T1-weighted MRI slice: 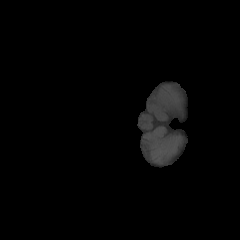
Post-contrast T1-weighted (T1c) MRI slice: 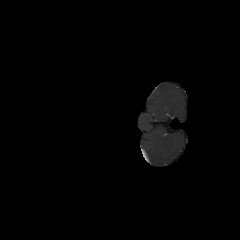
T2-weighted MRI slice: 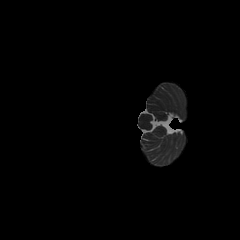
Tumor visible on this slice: no